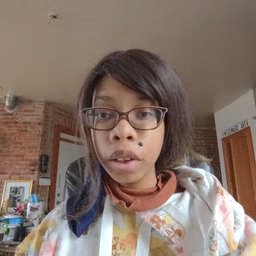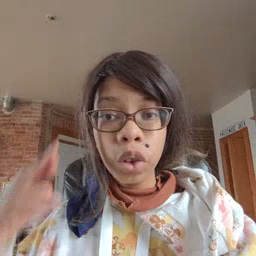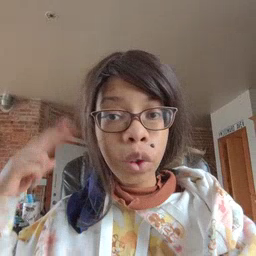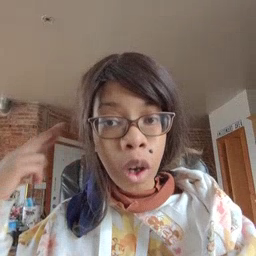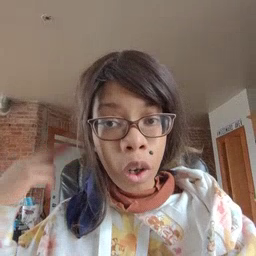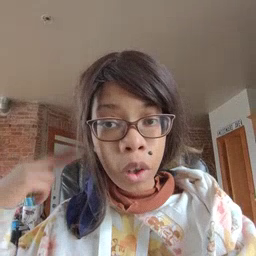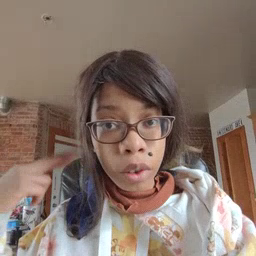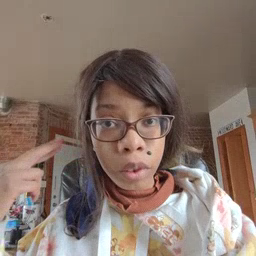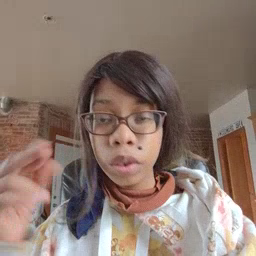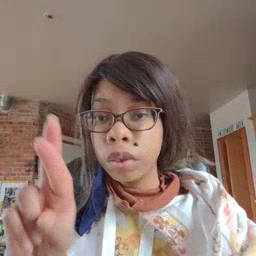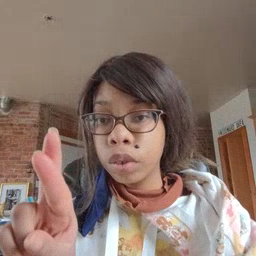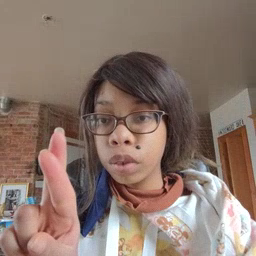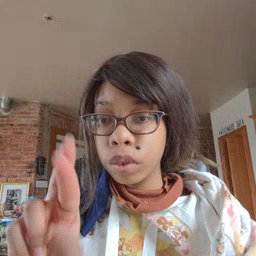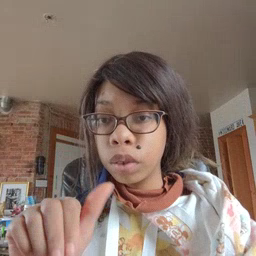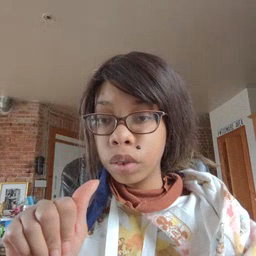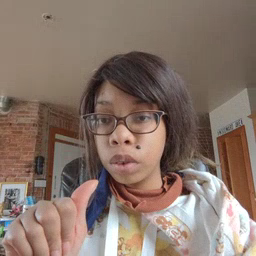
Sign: radio